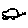
Label: car